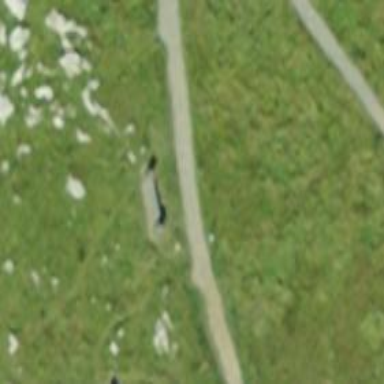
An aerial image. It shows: Bench.